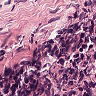
Metastatic tissue present: no